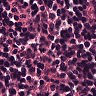
Metastatic tissue present: no